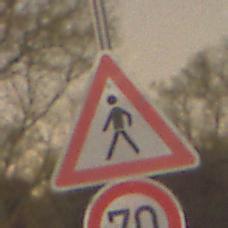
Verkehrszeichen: FussgaengerRechts
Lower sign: Geschwindigkeit70
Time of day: Night
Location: Outdoor (Nature)
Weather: Clear
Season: NotSpecified
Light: Natural